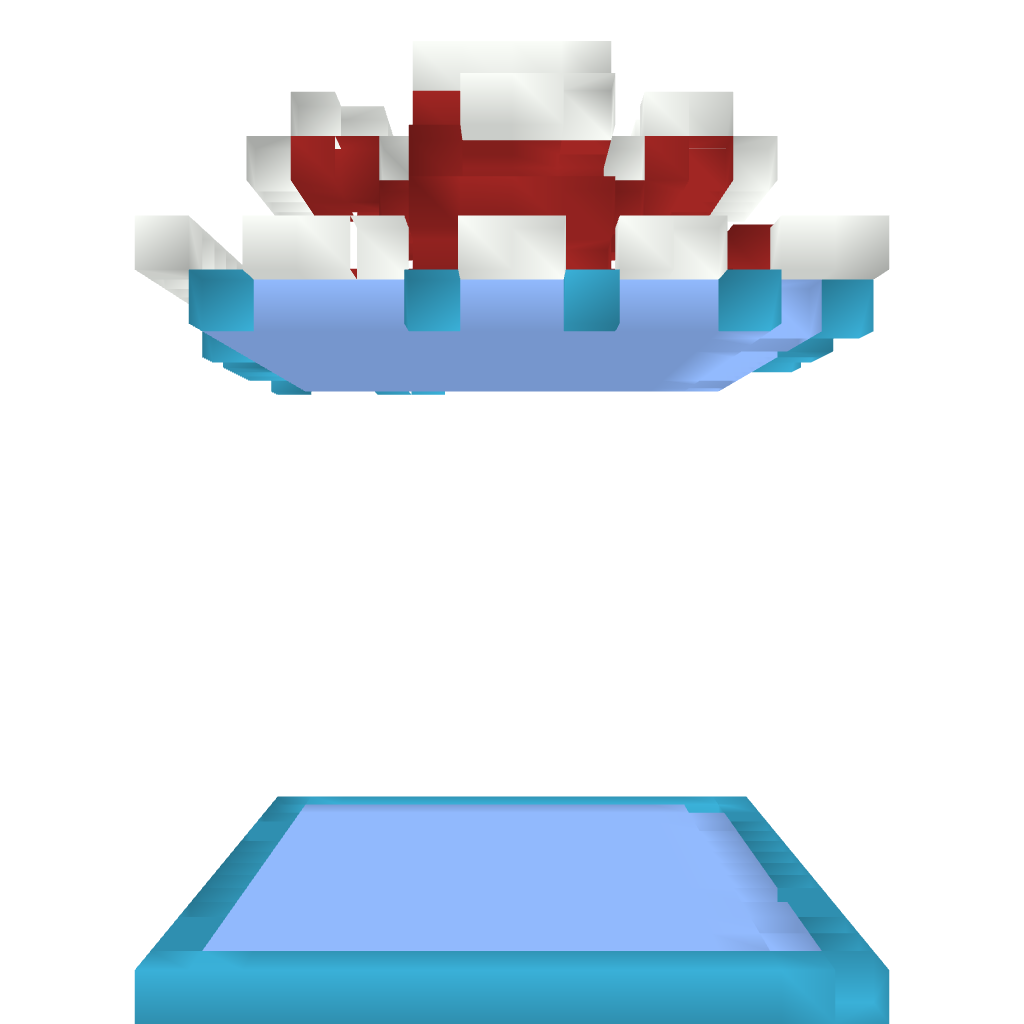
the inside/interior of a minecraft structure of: Ice Slime